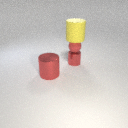
small red metal cylinder behind large red metal cylinder